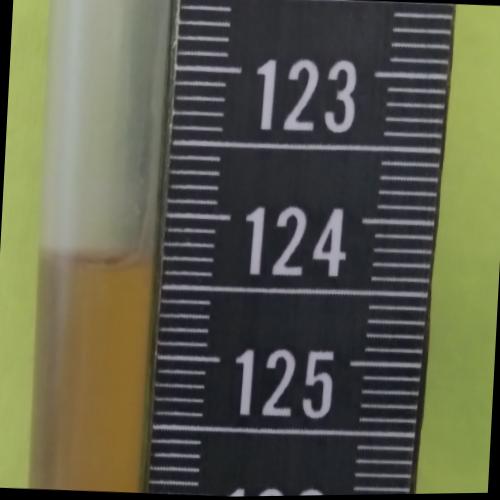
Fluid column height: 124.3 cm